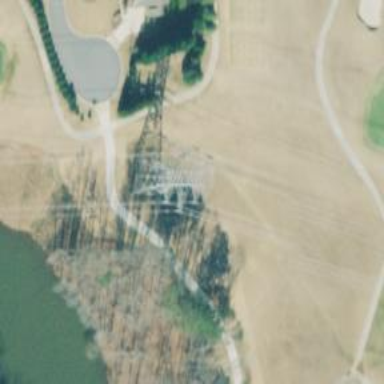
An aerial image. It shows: Lattice structure tower used for power transmission.